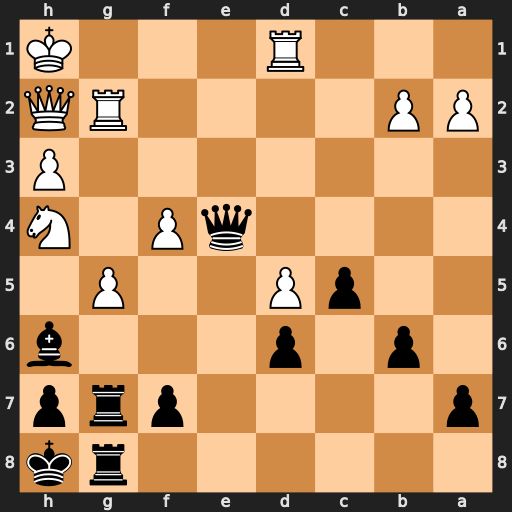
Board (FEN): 6rk/p4prp/1p1p3b/2pP2P1/4qP1N/7P/PP4RQ/3R3K
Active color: b
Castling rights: -
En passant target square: -
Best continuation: Bxg5